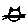
Label: cat